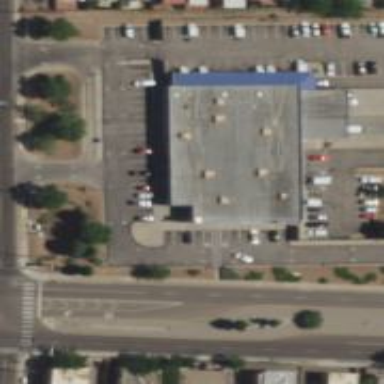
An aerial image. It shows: Post office.